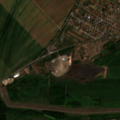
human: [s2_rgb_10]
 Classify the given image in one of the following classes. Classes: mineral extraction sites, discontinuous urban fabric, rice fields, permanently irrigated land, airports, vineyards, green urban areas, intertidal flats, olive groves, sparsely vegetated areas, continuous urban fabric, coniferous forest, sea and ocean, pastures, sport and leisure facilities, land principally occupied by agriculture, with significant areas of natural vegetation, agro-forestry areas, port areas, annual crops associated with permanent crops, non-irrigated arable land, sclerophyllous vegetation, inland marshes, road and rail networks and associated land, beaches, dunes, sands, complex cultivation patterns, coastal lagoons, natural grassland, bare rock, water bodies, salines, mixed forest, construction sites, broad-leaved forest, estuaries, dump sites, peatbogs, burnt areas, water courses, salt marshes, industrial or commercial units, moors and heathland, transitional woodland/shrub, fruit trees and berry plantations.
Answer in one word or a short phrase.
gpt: discontinuous urban fabric, non-irrigated arable land, land principally occupied by agriculture, with significant areas of natural vegetation, broad-leaved forest, transitional woodland/shrub